Question: as a medium of learning I try to replicate some things I see in the Internet. A friend of mine that knows what am I doing, saw a <URL> and asked me to replicate part of it for his web page, I already have most of what I needed from the template, but the thing he liked the most I tried and failed and I am not understanding what is the magic involved in this template...
What I need is to replicate the main sheet transparency and the light effect behind it, the transparency I made was with a black 1x1 png made on the GIMP(I can't buy the Photoshop) I also have a nice pattern like in the template since it is one of the things my friend asked...

this is the effect I want, I tried messing around with shadows, but didn't get what i wanted I ended up deleting the code, now all I have is this:
HTML:
'''
<body>
<div id="box"></div>
<div id="light"></div>
'''
CSS:
'''
#light{
border:solid 0px white;
height:550px;
width:800px;
left:50%;
margin-top:130px;
margin-left:-400px;
z-index:-1000;
position:absolute;
box-shadow: 0px 0px 300px #929292;
border-radius:100px;
background-color:#929292;
opacity:0.4;
}
#box{
background-image:url(../images/shtr.png);
margin:0px auto 0px;
width:1060px;
height:auto;
border:solid 0px white;
}
'''
i don't know if i need to use jquery or javascript, or if that would help in the page performance...
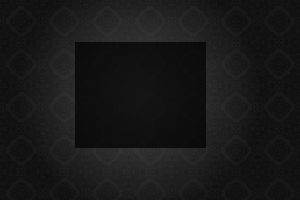
Answer: I managed to get it done, i created a new div that casts a shadow, placed it outside of the screen(left:100%;) and the shadow is casted to the center with the color #CECECE the HTML code:
'''
<div id="light"></div>
<div id="box">
( ... content ... )
</div>
'''
in the CSS :
'''
#light{
position: absolute;
background: rgba(0, 0, 0, 0);
height: 800px;
width: 840px;
z-index:-1000;
opacity:0.15;
}
#box{
background-image:url(../images/shtr.png);/*black 50-60% transparent 1x1 image*/
margin:0px auto 0px;
width:1060px;
height:auto;
border:solid 0px white;
}
'''
and to cast the shadow I used a jQuery script, via only css it wasn't working i don't know exactly why... the code:
'''
$(document).ready(function() {
myWidth = window.innerWidth;
myHeight = window.innerHeight;
var A = -myWidth - 49.5*myWidth/60
$("#brilho_grande").css("box-shadow", A+"px 0px 10000px 100px #CECECE");
$("#brilho_grande").css("left", 2*myWidth+"px");
$("#brilho_grande").css("top", "339px");
});
'''